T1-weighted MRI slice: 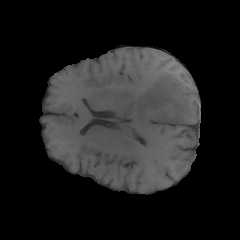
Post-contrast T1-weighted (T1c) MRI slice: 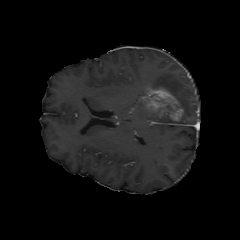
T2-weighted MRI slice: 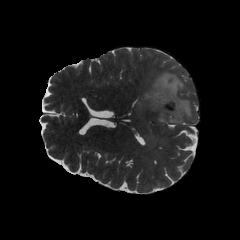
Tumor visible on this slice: yes